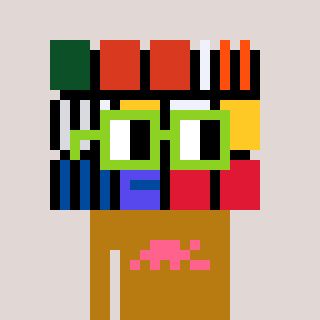
a pixel art character with square light green glasses, a abstract-shaped head and a gold-colored body on a warm background